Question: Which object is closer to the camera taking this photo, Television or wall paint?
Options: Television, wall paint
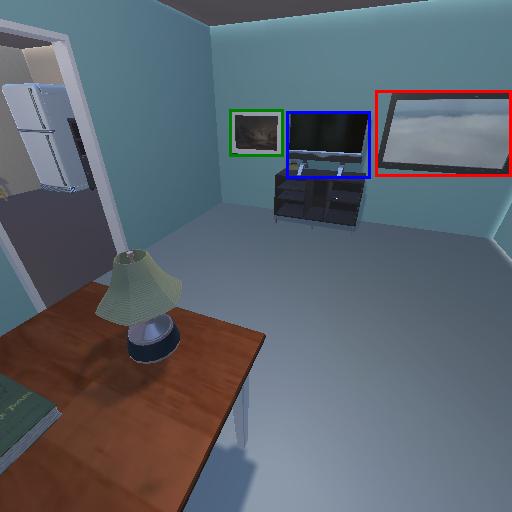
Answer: Television